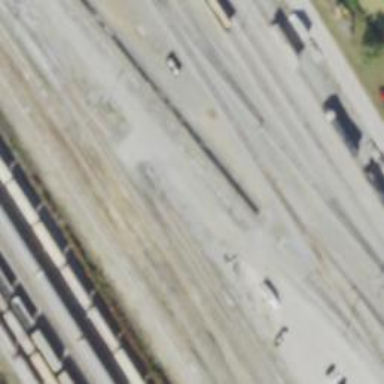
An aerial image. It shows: View of railway yard.